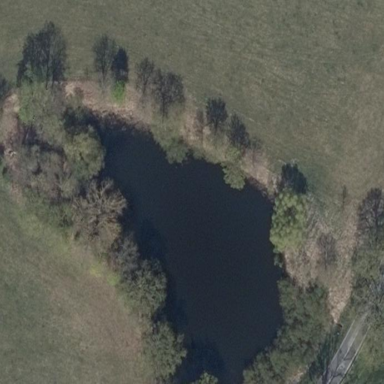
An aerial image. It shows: Pond surrounded by natural water.